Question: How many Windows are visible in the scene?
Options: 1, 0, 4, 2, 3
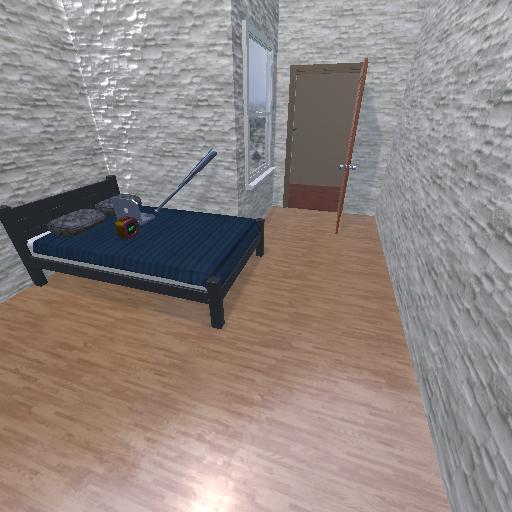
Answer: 1